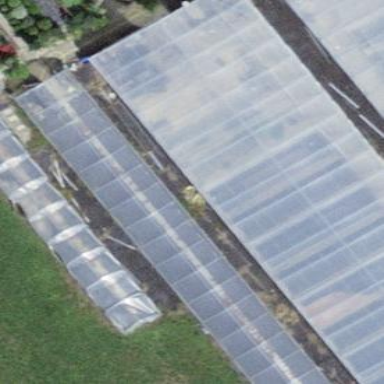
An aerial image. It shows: Greenhouse.